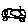
Label: car